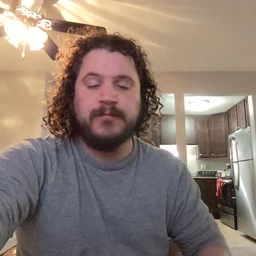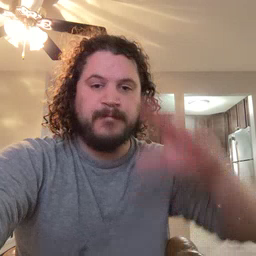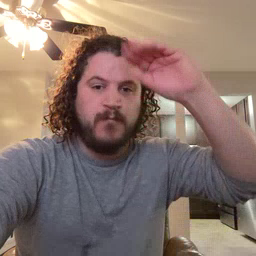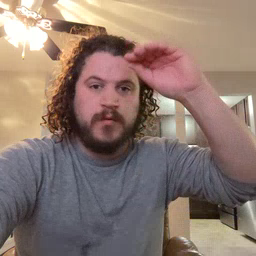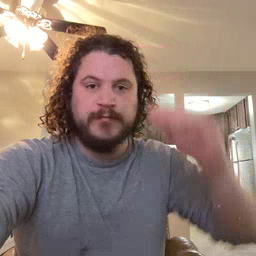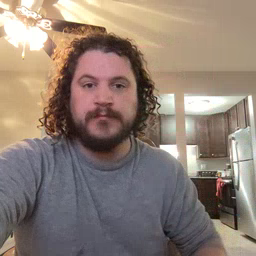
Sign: boy